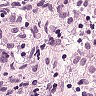
Metastatic tissue present: no